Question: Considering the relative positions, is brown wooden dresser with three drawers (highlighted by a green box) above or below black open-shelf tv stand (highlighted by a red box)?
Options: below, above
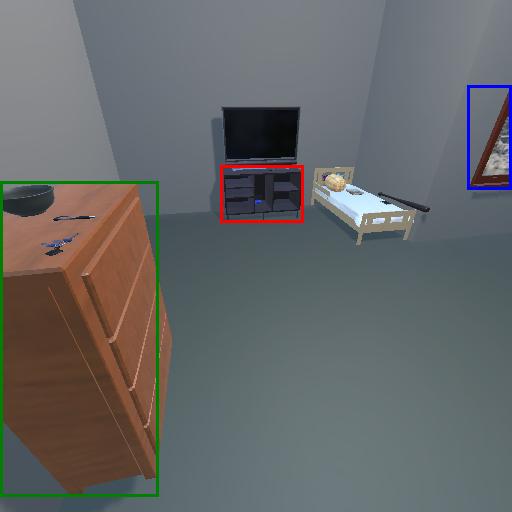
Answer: below